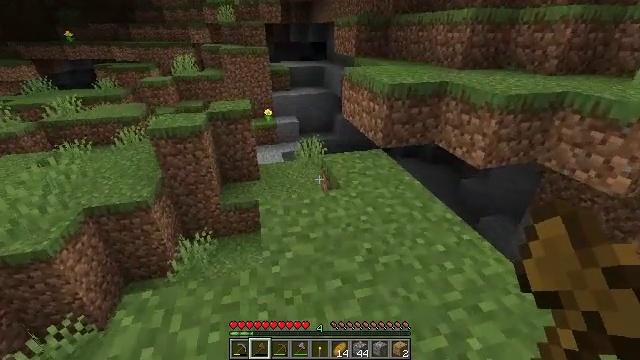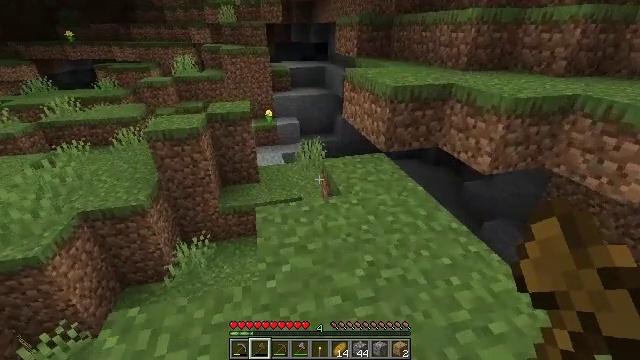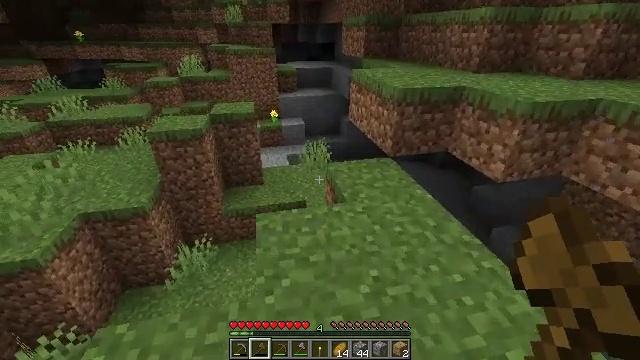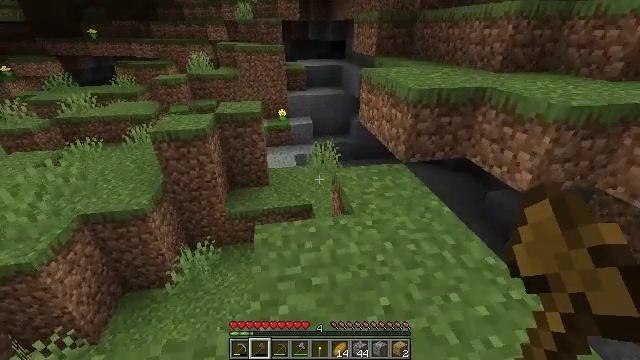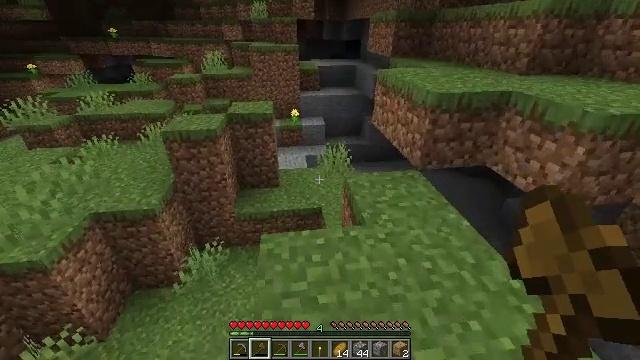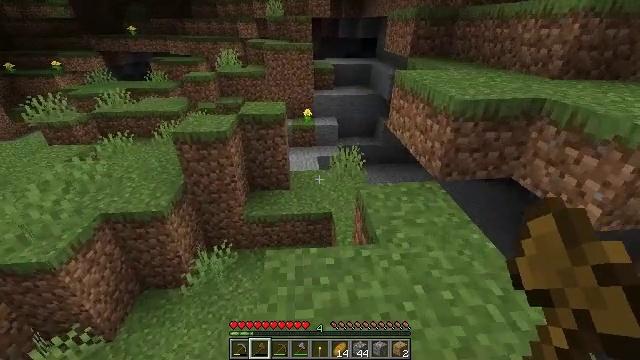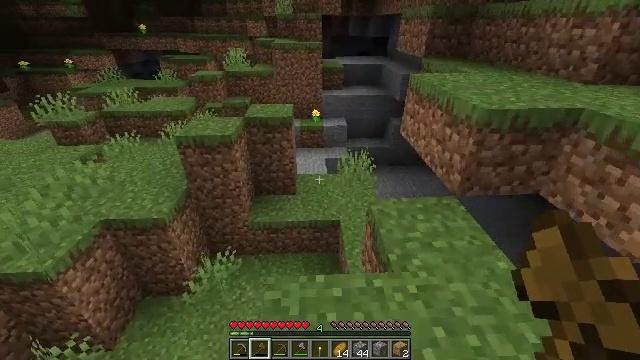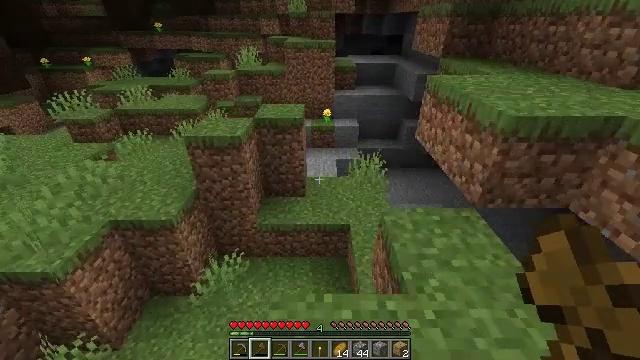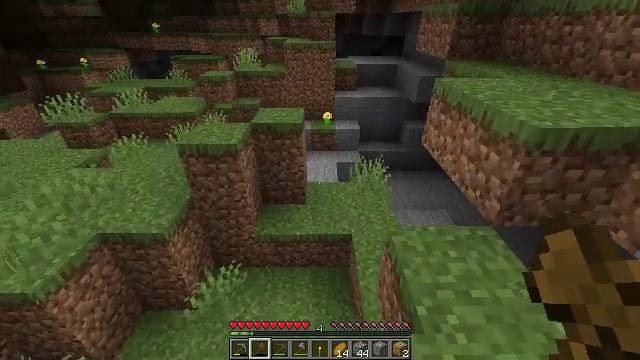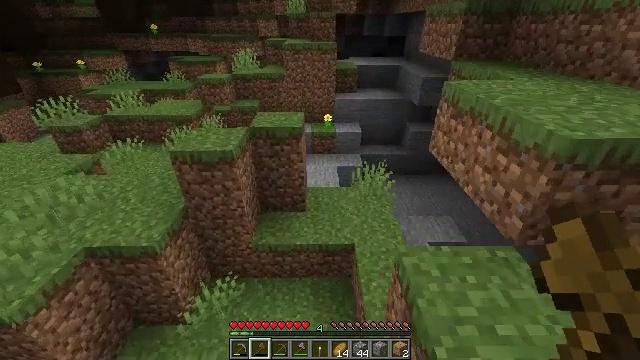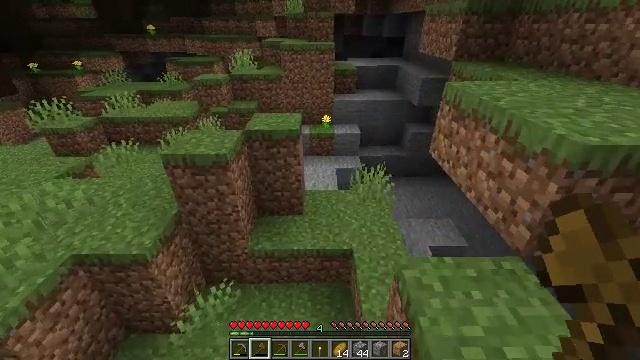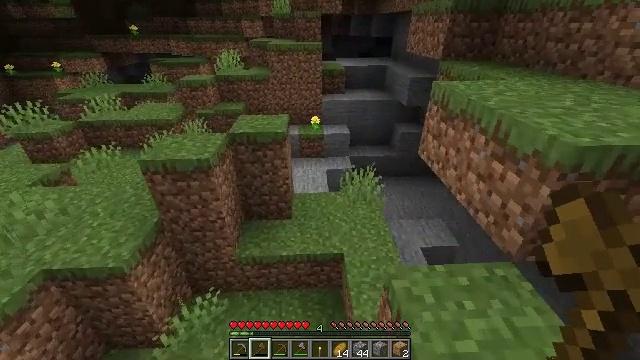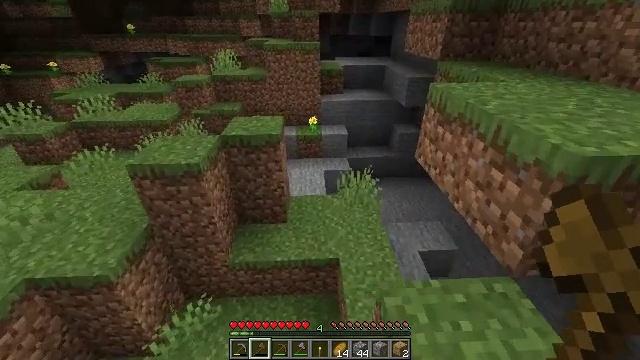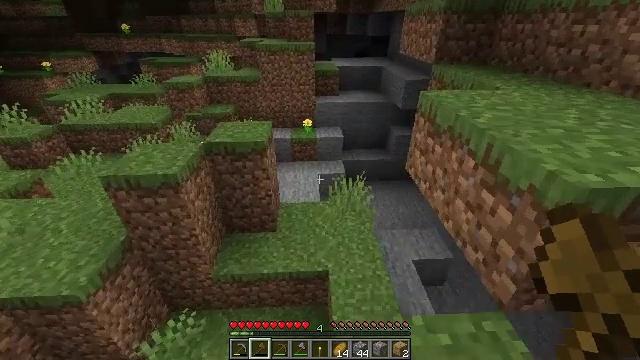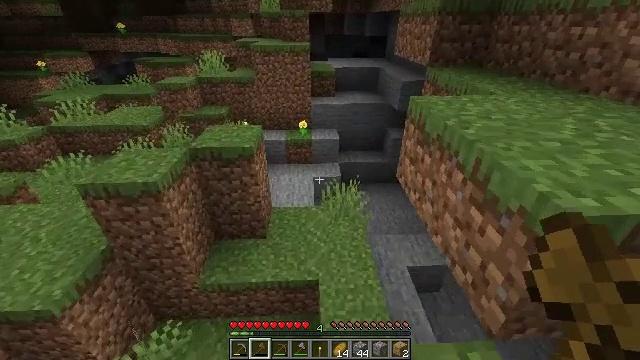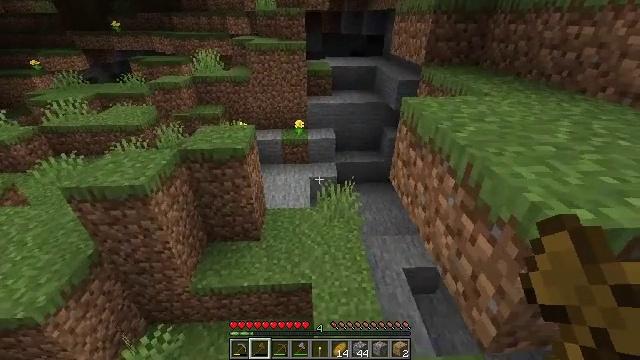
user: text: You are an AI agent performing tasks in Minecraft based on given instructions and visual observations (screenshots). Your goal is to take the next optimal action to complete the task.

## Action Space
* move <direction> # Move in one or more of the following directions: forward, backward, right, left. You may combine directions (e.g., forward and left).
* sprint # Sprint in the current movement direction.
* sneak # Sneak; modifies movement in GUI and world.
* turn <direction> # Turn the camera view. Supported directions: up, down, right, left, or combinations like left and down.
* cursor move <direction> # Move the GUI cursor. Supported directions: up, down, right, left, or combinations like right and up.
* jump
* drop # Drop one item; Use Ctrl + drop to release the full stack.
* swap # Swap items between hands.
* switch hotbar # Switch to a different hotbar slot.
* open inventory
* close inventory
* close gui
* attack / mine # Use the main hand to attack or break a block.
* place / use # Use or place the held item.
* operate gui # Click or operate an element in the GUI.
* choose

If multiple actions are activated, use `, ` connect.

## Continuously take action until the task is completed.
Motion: motion action
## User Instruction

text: Break the grass block.
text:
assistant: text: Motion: move forward
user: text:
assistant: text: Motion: move forward, turn left
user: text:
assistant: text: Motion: move forward, turn left
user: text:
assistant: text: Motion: move forward, turn left
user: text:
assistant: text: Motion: move forward, turn left
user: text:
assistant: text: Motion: move forward, turn left
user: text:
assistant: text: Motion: move forward, turn left
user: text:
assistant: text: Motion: move forward
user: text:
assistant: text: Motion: move forward
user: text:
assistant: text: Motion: move forward and move right
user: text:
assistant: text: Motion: move forward and move right, turn right
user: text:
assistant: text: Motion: move forward and move right
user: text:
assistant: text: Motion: move forward and move right
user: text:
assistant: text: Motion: move forward and move right
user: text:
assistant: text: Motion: move forward and move right
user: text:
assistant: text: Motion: move forward
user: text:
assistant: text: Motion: move forward
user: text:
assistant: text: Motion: move forward
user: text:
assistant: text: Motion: move forward
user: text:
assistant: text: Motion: move forward
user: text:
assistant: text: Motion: move forward and move left
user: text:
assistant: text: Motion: move forward and move left, turn right
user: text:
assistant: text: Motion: move forward and move left, turn right
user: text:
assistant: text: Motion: move forward and move left, turn right
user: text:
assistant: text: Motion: move forward and move left, turn right and up
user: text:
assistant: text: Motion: move forward and move left, turn right and up
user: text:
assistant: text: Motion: move forward, turn right and up
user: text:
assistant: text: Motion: move forward, turn right and up
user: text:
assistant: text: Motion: move forward, turn right and up
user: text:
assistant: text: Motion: move forward and move left, turn right and up